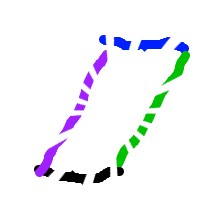
Shape: parallelogram